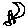
Label: moon